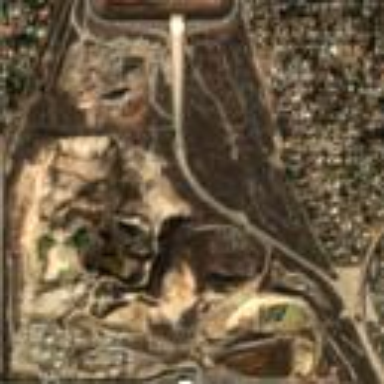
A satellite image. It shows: Quarry area.